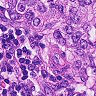
Metastatic tissue present: yes